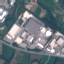
Land use / land cover class: Industrial